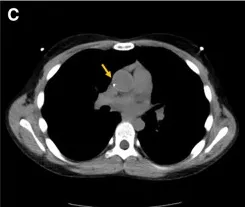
Calcifications of multiple vascular walls. Ascending aorta. Disseminated in the arterial walls.
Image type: radiology (ct)